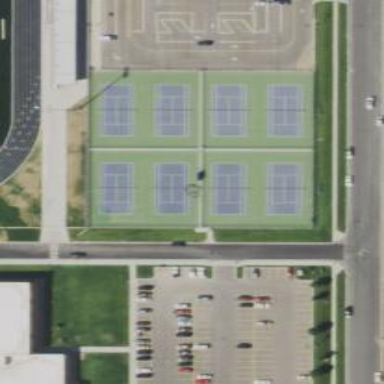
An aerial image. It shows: Tennis court in leisure pitch.